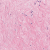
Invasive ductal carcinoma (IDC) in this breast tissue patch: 0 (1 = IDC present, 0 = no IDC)